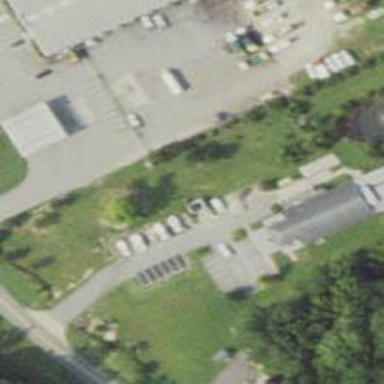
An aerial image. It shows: Animal shelter.